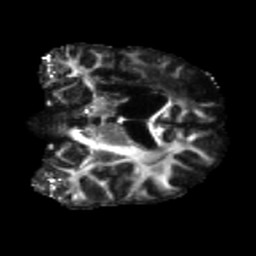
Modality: FA
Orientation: coronal
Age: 56
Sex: male
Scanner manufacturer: siemens
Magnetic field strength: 3 T
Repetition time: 5.47 s
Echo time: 0.0854 s